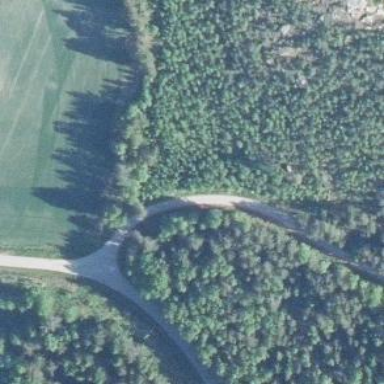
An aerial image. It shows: Unclassified road.